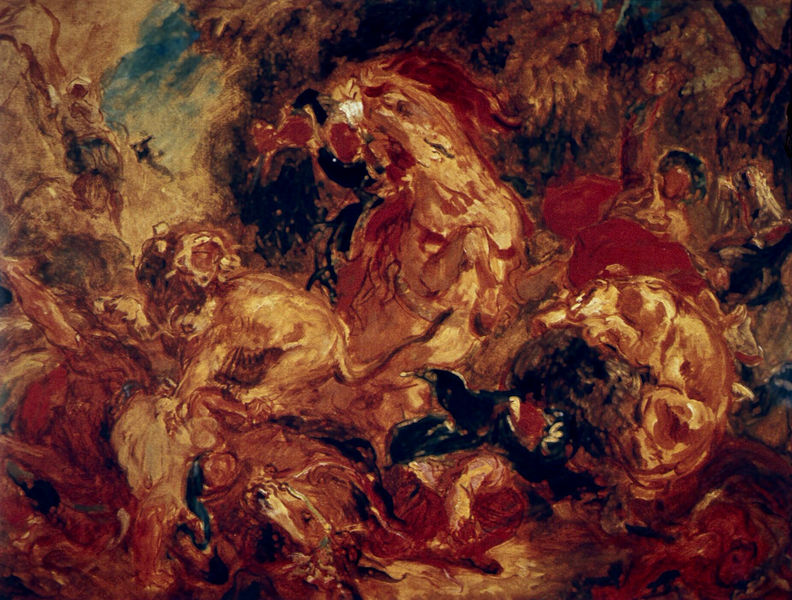
Titel: Löwenjagd (Skizze)
Künstler: Eugène Delacroix
Standort: Paris
Institution: Musée d'Orsay
Schlagwörter: baum, blau, feuer, gemälde, himmel, kampf, mann, nackt, vogel, weiß, menschen, bewegung, braun, bunt, frankreich, orange, schwarz, skizze, hund, rot, tier, tiere, wolke, beige, expressionismus, barock, mensch, bild, öl, boden, pferd, pferde, reiter, chaos, reiten, studie, abstrakt, graphik, ölgemälde, angst, brand, gewalt, krieg, querformat, schlacht, muskeln, blut, flamme, orient, nakt, wirbel, brutal, durcheinander, dynamik, getümmel, tumult, entwurf, jagd, expressiv, albtraum, apokalypse, fegefeuer, hölle, teufel, rotbraun, dramatisch, mittelalter, sturz, ölskizze, braunrot, löwe, meute, rabe, phaeton, spirale, ungeheuer, stürzen, gefecht, aufbäumen, delacroix, lasierend, krähe, schlund, bäumen, kreatur, schwulstig